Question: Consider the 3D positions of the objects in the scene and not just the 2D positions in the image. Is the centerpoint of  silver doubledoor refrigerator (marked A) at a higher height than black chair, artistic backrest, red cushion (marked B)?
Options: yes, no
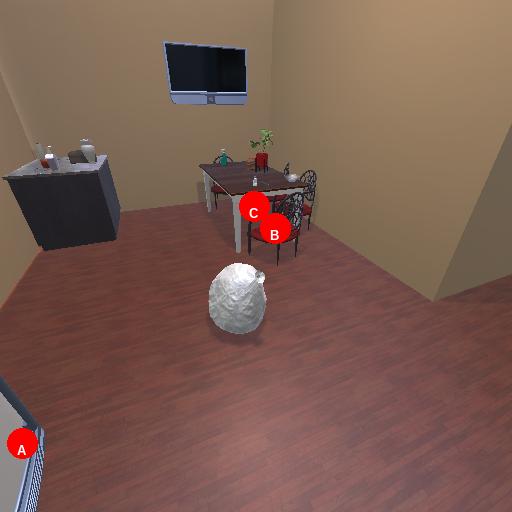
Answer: yes